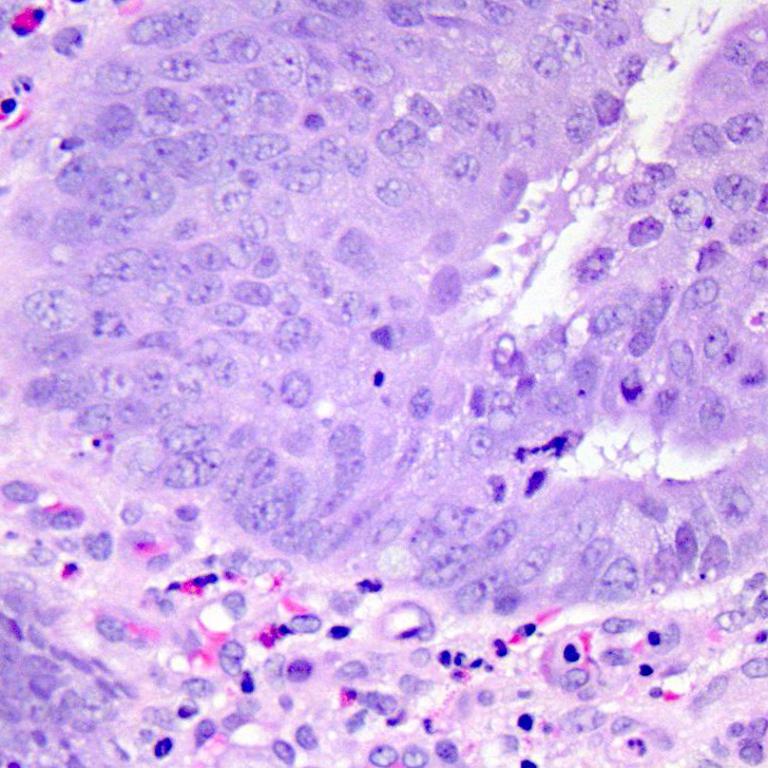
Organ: colon
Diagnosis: adenocarcinomas